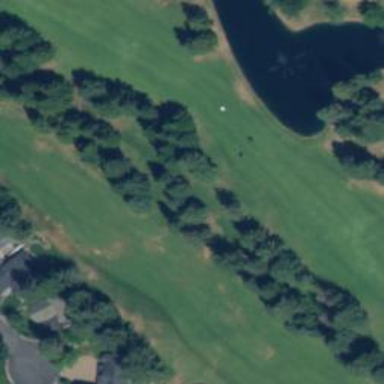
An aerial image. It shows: Golf fairway in the image.